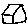
Label: house